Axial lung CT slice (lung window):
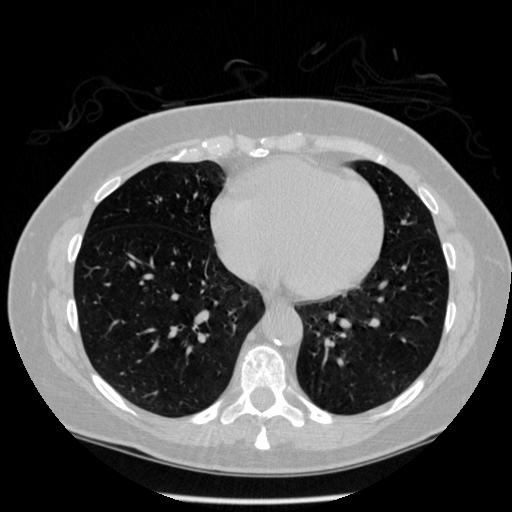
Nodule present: no